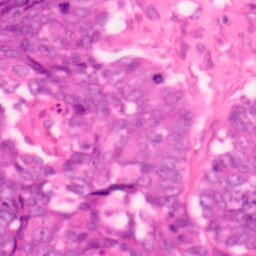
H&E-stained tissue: Colon